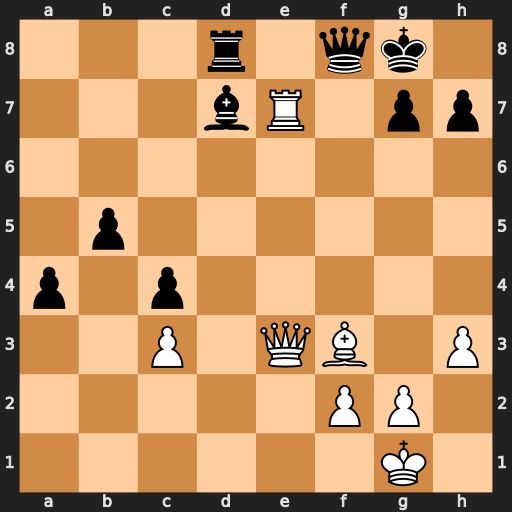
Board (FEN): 3r1qk1/3bR1pp/8/1p6/p1p5/2P1QB1P/5PP1/6K1
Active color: w
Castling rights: -
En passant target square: -
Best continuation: Bd5+ Kh8 Rf7 Qd6 Qg5 Rg8 Rxg7